Question: I wish to draw a Wheel of Fortune using just CSS and jQuery. I don't want to use any images.
Also, I want to have at least in the circle and properly align each text word vertically in each segment. Here's a photo to illustrate:

Once I have this working I then can use 'CSS3 rotate' property.
Any idea how could I do this?
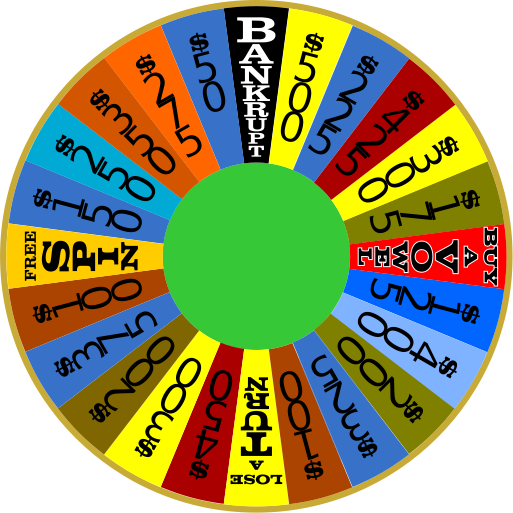
Answer: Here's a done in HTML5 using Canvas: <URL>

Direct download to the project demo files : <URL>
---
Here is a different tutorial demo:
<URL>